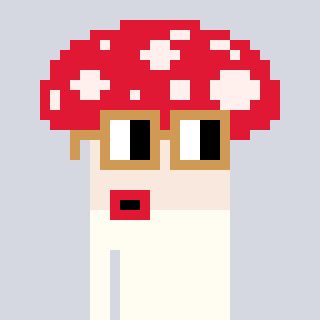
a pixel art character with square brown glasses, a mushroom-shaped head and a orange-colored body on a cool background